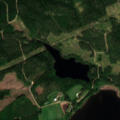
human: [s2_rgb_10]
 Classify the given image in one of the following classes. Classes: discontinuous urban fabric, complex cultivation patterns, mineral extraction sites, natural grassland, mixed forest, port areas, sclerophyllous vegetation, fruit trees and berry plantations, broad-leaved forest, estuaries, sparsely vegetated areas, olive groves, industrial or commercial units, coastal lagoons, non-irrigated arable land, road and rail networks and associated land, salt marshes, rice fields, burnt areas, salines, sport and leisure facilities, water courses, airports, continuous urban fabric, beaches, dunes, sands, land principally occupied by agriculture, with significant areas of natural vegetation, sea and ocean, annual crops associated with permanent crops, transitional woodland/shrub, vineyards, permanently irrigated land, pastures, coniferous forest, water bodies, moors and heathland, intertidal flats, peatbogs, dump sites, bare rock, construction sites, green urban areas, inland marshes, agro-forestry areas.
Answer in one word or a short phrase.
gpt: land principally occupied by agriculture, with significant areas of natural vegetation, coniferous forest, mixed forest, water bodies